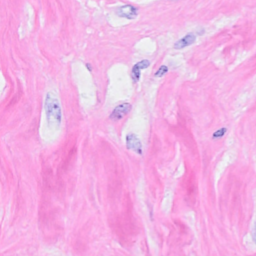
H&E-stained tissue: Breast